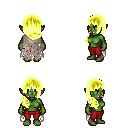
a pixel art fantasy rpg character, female body template, orc, green skin, gray tattered cape, red pants, gold right-swept hairstyle, four views (front, back, left, right), 2x2 character sprite sheet, small pixel art, hard edges, no anti-aliasing